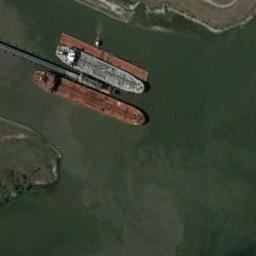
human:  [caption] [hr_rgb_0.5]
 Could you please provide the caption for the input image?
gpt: The two ships of different colors are docked at the dock and the water is dark green .

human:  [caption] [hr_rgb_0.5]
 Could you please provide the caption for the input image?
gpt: There are two ships in the green water on the shore .

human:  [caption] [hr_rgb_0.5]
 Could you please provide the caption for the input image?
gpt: There are several ships at sea .

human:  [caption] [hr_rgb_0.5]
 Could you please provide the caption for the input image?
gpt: Two tangerine and one light blue tanker docked at the pier .

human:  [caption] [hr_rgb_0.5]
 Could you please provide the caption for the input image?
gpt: There are two ships at the harbor surrounded by green water .